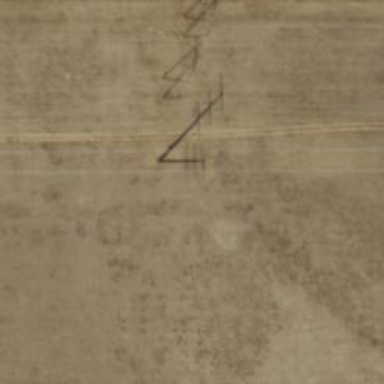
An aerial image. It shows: Power tower.